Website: bh-photo
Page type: address-validator
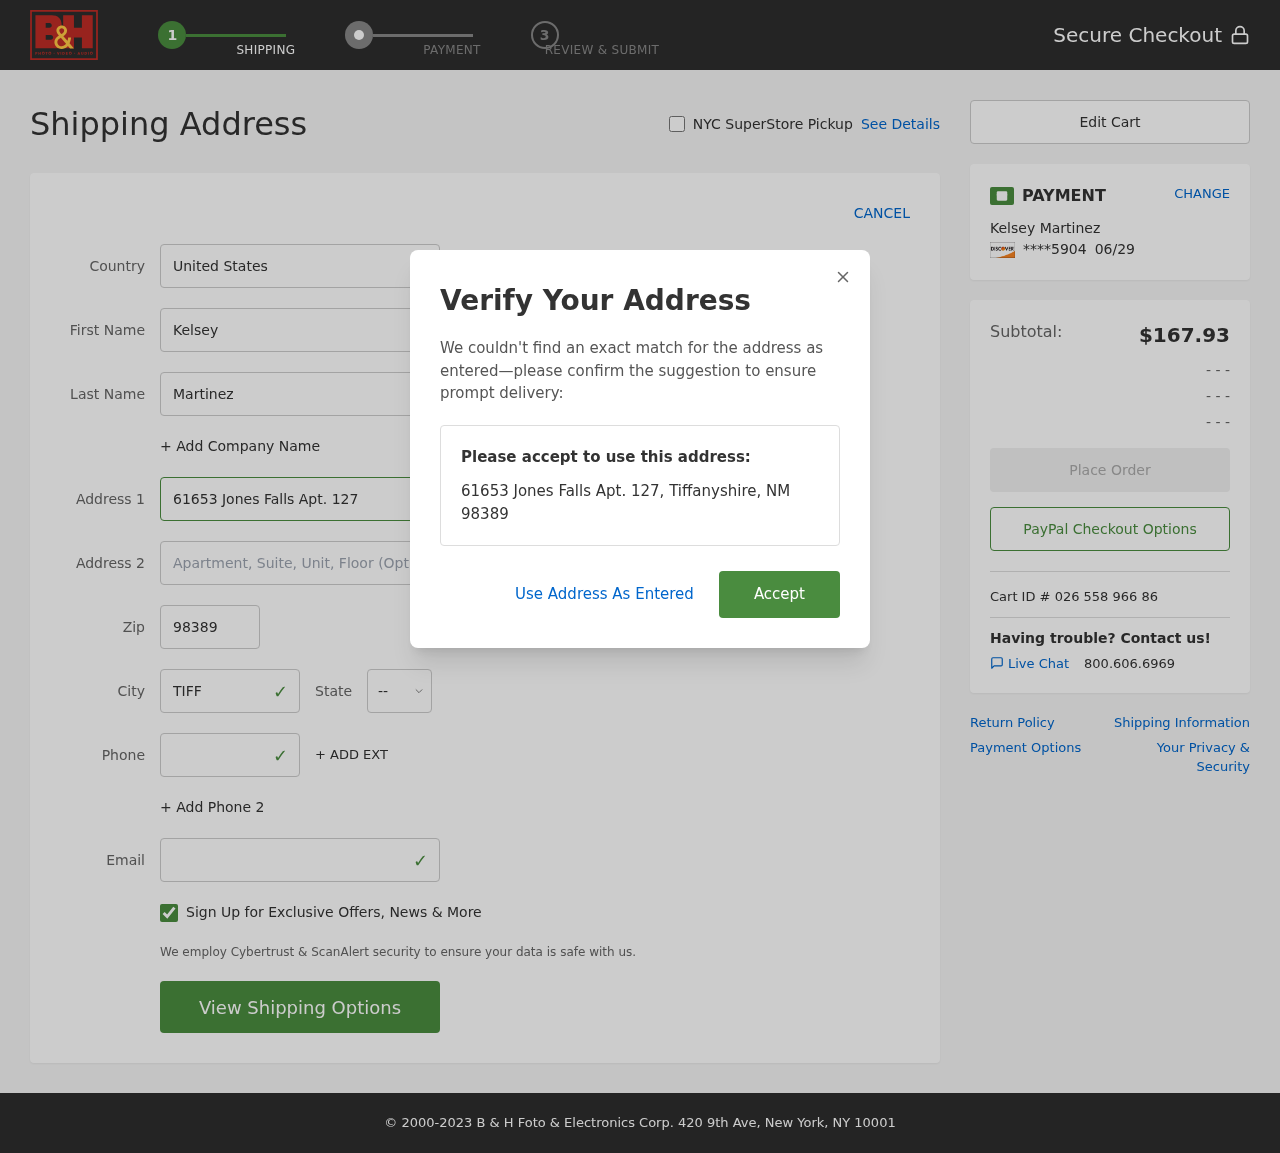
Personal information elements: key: PII_CARD_EXPIRY
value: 06/29
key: PII_CARD_LAST4
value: ****5904
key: PII_CITY
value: Tiffanyshire
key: PII_COUNTRY
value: United States
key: PII_EMAIL
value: kmartinez@hotmail.com
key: PII_FIRSTNAME
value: Kelsey
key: PII_FULLNAME
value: Kelsey Martinez
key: PII_LASTNAME
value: Martinez
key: PII_PHONE
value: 9388304452
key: PII_POSTCODE
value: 98389
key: PII_STATE_ABBR
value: NM
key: PII_STREET
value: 61653 Jones Falls Apt. 127
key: PII_CITY_STATE_ZIP
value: Tiffanyshire, NM 98389
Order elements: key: ORDER_SUBTOTAL
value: $167.93
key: ORDER_ID
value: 026 558 966 86